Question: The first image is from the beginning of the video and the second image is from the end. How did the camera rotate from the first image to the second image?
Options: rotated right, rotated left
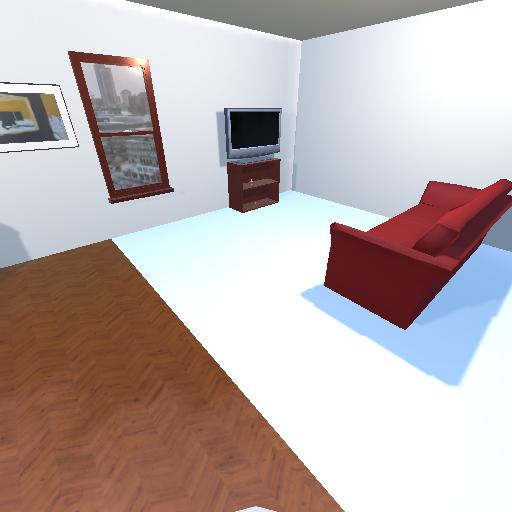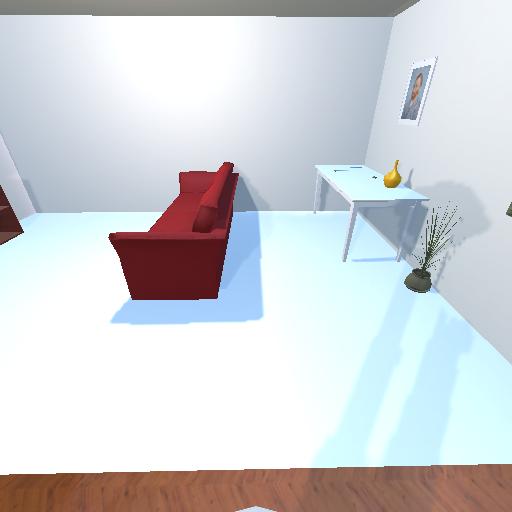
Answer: rotated right